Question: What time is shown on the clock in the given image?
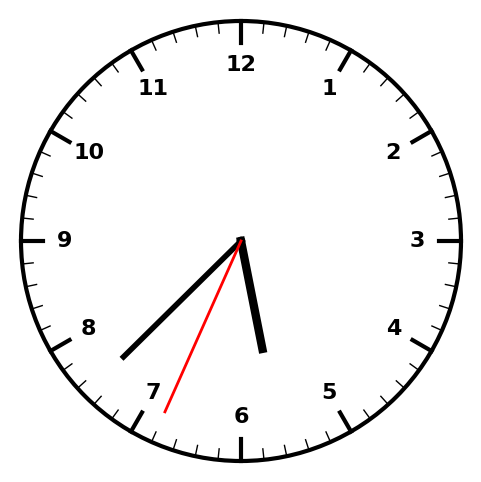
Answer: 05:37:34